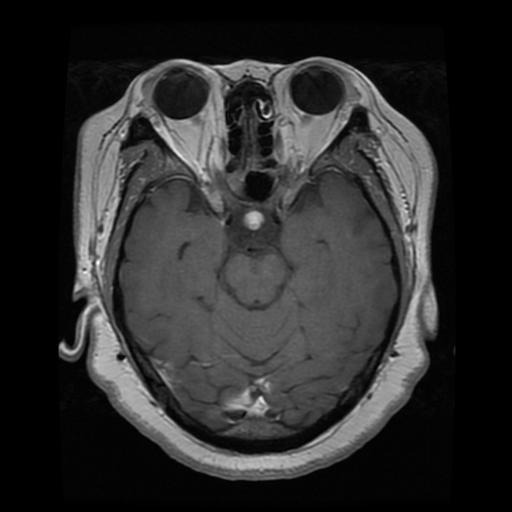
Label: pituitary